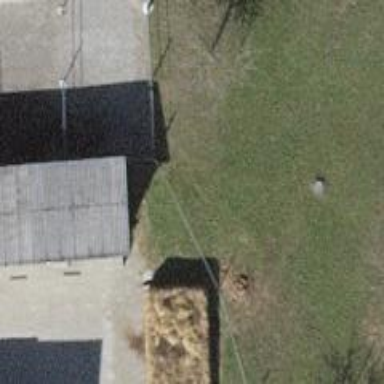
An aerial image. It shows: Fence.